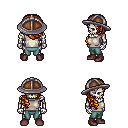
a pixel art fantasy rpg character, male body template, skeleton, white sleeveless shirt, teal pants, dark blonde right-swept hairstyle, chain helm, maroon shoes, four views (front, back, left, right), 2x2 character sprite sheet, small pixel art, hard edges, no anti-aliasing